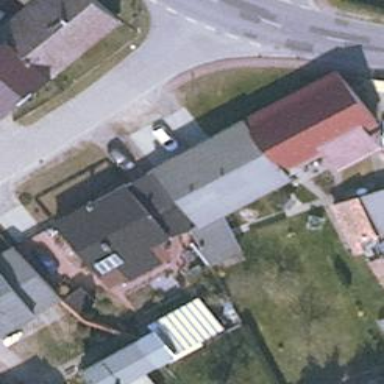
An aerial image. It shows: Building.